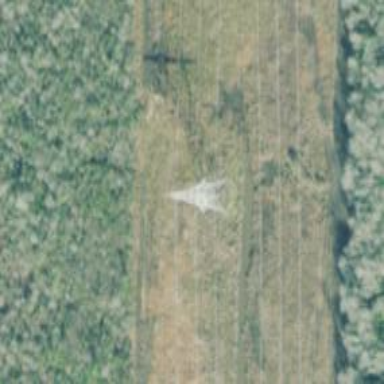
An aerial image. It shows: Lattice structure tower used for power transmission.